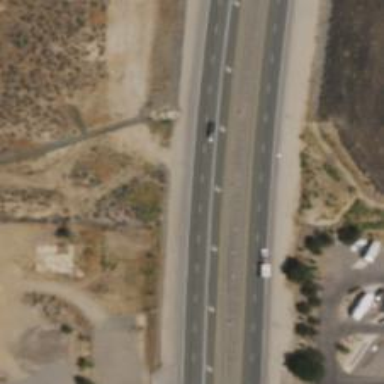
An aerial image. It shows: Asphalt trunk highway which is also expressway.